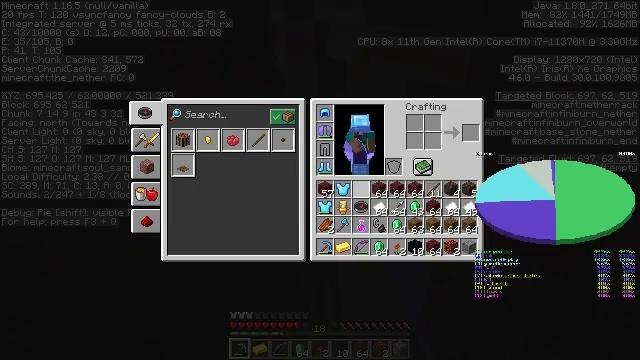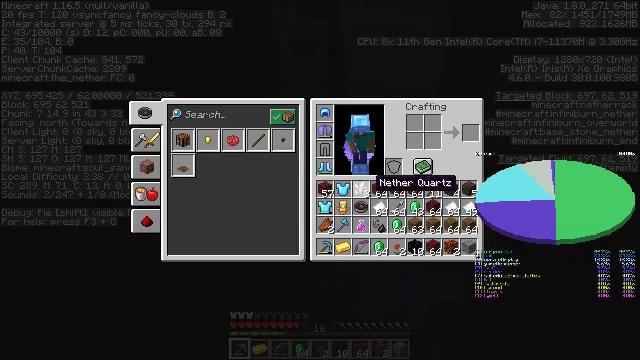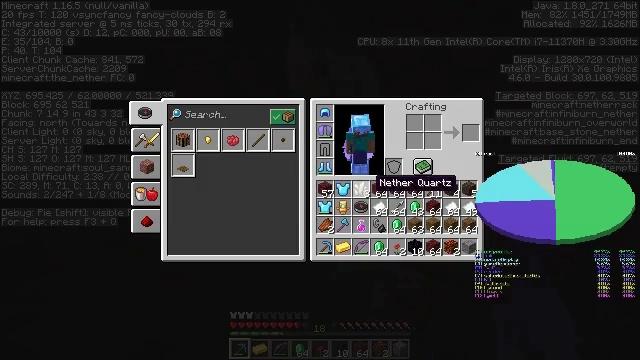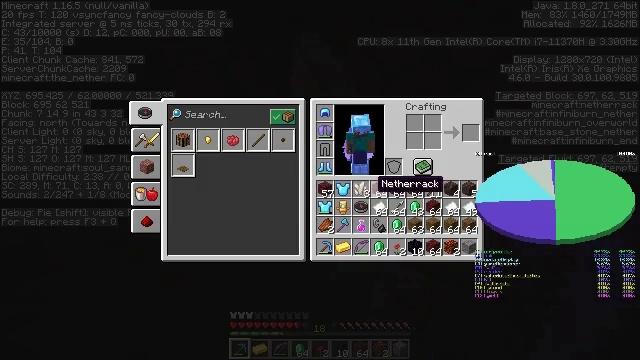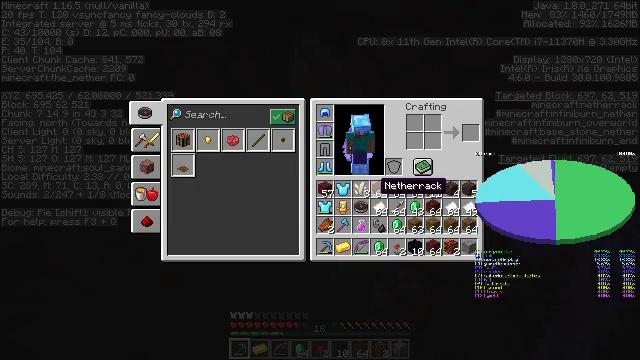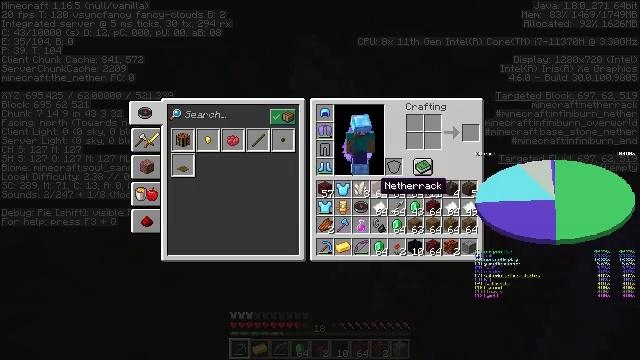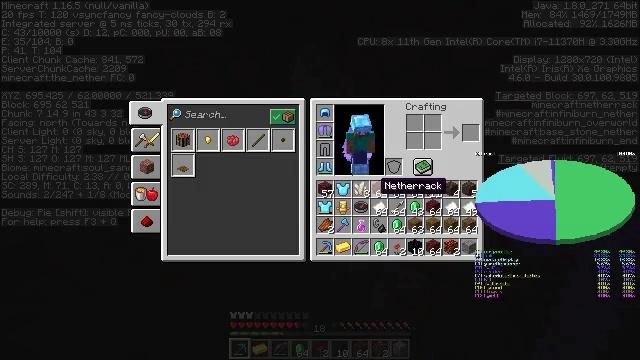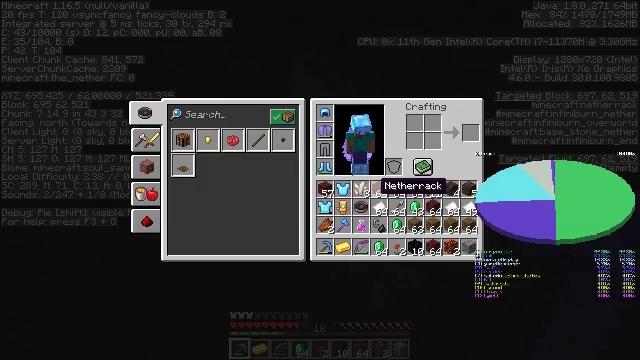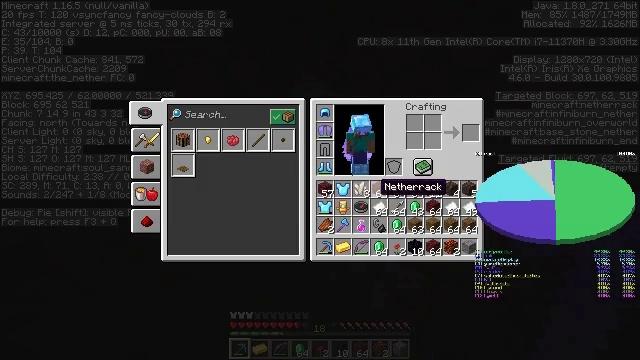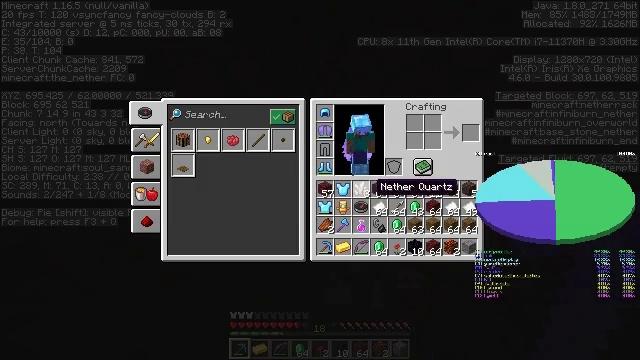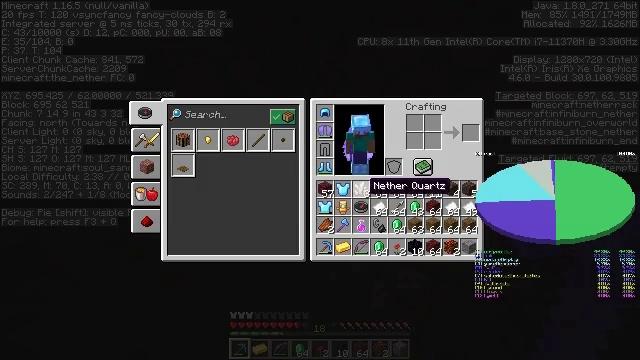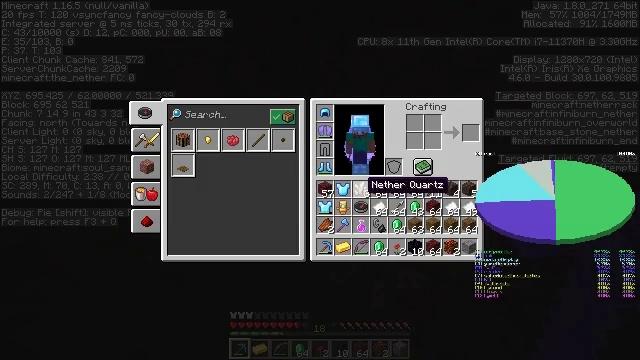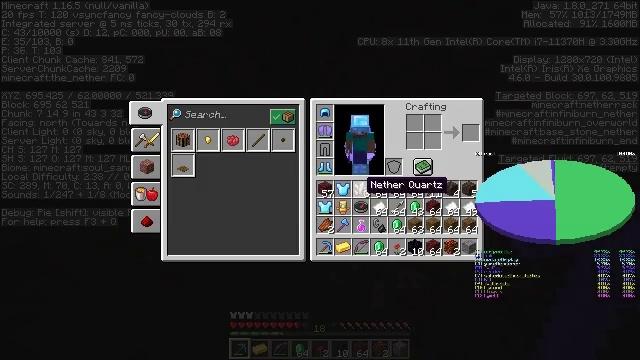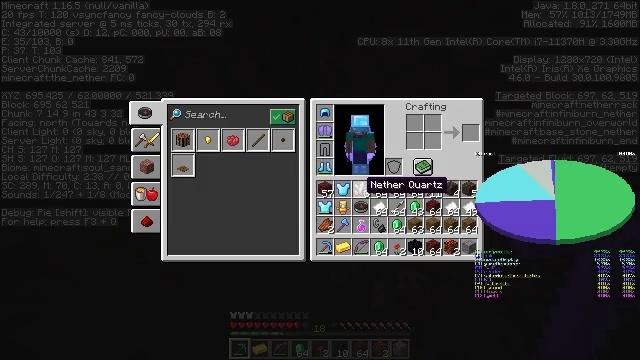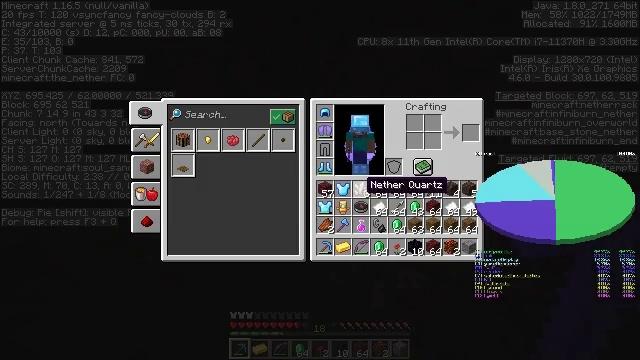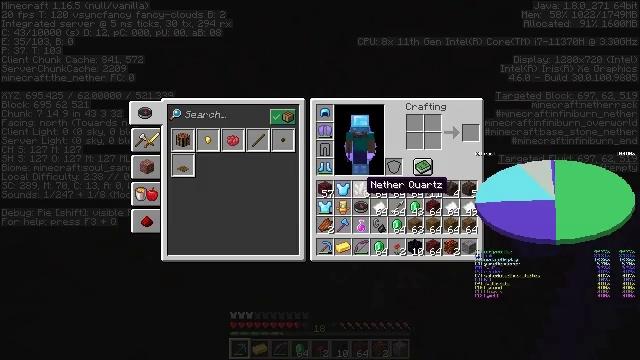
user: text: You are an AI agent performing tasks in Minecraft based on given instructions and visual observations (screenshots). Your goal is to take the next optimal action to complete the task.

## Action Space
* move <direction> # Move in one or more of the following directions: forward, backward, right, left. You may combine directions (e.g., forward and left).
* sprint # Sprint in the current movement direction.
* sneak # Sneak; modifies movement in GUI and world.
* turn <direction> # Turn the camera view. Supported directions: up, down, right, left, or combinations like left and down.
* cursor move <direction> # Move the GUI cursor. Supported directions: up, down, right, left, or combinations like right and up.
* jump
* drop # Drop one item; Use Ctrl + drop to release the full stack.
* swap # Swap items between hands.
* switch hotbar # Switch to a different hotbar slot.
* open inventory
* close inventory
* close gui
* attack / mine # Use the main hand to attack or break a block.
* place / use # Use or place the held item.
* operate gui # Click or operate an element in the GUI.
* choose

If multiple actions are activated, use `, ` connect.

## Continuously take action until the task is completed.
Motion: motion action
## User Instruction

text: Drop a quartz.
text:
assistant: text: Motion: sprint, open gui
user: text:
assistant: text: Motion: sprint
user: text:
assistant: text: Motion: sprint
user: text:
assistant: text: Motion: sprint
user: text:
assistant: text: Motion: sprint
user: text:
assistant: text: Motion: sprint
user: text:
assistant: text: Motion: sprint
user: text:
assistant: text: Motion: sprint
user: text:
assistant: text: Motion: sprint
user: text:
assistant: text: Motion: sprint, cursor move left
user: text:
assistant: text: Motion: sprint
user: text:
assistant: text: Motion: sprint
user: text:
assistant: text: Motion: sprint
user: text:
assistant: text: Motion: sprint
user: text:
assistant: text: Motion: sprint
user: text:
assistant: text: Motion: sprint, drop
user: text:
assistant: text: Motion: sprint, drop
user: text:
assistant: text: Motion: sprint, drop
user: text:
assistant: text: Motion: sprint
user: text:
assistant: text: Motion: sprint
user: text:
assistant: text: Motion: sprint